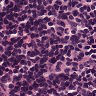
Metastatic tissue present: no